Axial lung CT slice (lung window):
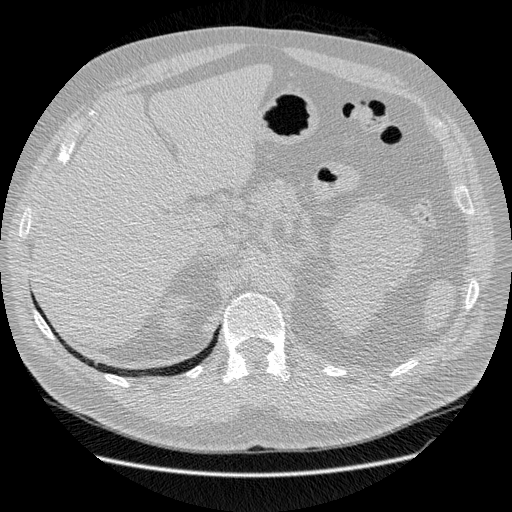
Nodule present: no